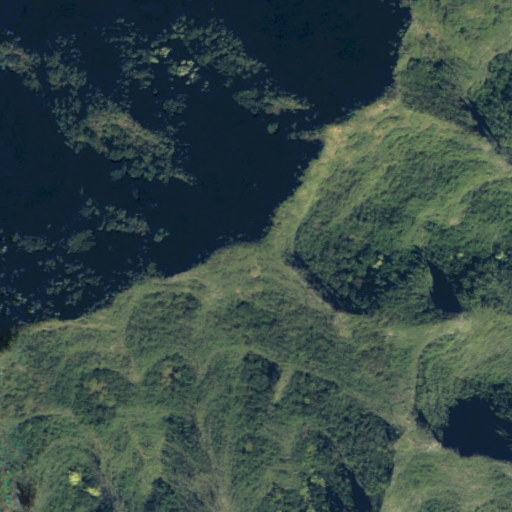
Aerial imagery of mountain in Hawaii named Pu‘ukānehoalani containing only unknown